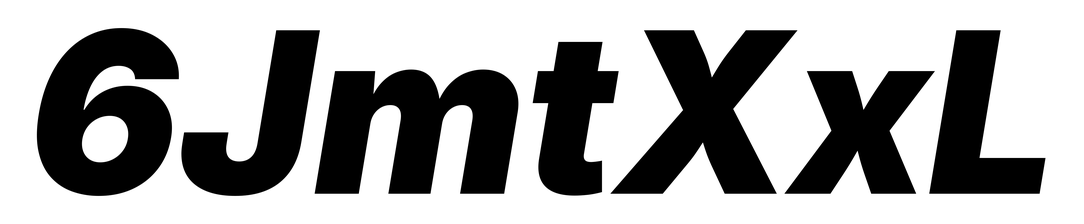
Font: Inter-Italic_Black_Italic